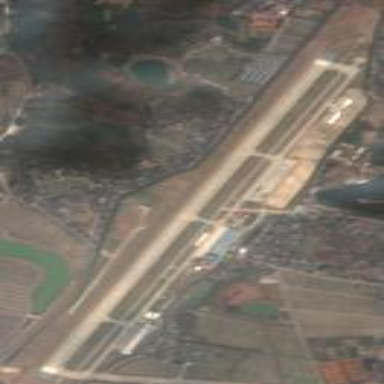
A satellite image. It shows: Military airfield located within larger aerodrome area.